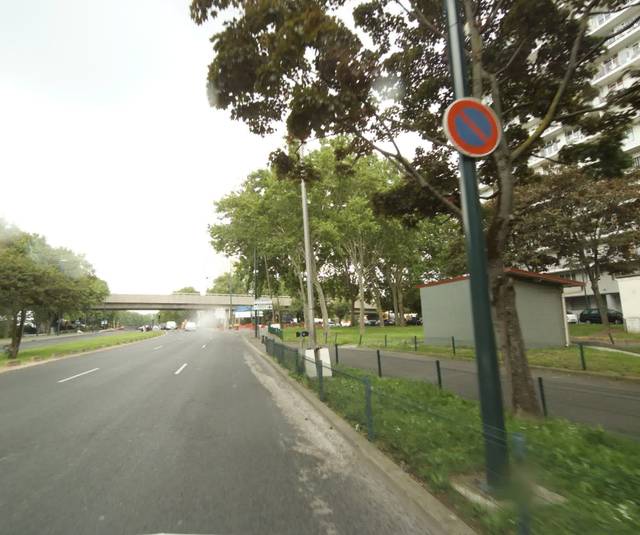
Region: France
Coordinates: 48.908, 2.299